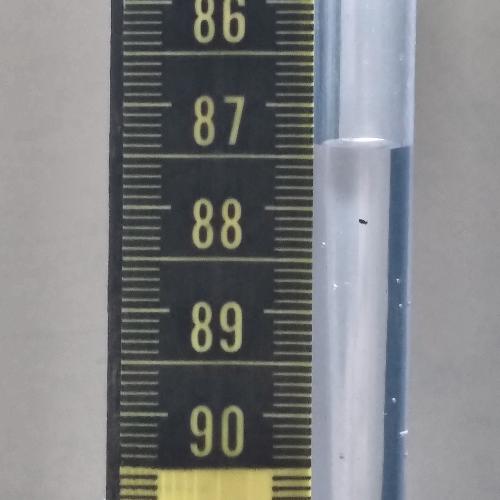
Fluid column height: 87.4 cm